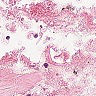
Metastatic tissue present: no